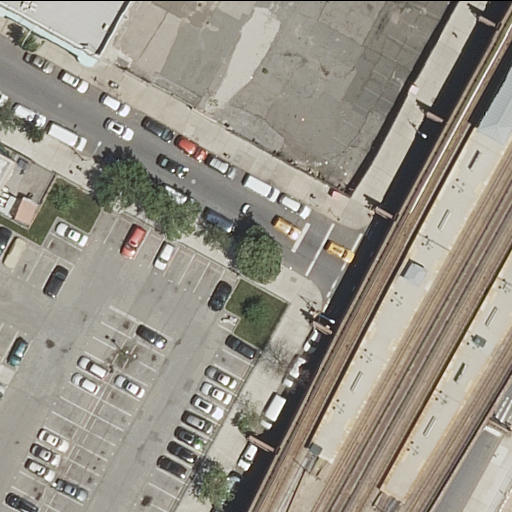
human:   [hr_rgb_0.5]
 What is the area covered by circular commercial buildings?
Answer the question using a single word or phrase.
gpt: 0m2

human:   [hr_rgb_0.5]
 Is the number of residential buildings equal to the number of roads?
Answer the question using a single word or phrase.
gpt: no

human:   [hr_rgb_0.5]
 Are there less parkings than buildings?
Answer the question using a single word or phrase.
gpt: no

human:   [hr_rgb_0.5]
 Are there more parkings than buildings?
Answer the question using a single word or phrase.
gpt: no

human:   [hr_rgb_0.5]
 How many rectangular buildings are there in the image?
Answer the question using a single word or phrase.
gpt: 2

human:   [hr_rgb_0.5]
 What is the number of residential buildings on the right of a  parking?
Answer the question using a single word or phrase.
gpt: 2

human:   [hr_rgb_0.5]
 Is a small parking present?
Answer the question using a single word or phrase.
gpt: no

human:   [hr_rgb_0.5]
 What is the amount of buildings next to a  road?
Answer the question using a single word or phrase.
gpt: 2

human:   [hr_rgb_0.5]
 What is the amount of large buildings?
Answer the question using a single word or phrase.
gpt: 0

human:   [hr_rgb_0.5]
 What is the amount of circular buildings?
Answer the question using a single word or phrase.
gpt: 0

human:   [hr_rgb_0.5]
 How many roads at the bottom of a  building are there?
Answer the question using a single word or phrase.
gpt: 5

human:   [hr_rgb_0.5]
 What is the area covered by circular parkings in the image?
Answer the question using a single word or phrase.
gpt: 0m2

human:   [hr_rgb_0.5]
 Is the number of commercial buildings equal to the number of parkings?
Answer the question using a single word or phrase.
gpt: no

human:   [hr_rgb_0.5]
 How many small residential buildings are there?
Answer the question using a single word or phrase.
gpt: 1

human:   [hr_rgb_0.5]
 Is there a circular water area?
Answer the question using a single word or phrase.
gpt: no

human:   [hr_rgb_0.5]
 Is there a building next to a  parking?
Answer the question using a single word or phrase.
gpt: yes

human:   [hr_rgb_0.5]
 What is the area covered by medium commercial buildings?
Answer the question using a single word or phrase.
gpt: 0m2

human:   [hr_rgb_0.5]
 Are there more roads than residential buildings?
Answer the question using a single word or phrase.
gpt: yes

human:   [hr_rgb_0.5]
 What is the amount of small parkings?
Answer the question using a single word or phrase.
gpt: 0

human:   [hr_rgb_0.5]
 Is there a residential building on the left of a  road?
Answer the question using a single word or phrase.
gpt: yes

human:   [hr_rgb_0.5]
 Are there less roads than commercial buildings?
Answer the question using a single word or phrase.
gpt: no

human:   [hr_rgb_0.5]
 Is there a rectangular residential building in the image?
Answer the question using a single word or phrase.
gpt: yes

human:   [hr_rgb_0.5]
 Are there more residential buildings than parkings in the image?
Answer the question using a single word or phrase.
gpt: no

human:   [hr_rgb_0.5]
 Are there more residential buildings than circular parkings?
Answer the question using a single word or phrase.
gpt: yes

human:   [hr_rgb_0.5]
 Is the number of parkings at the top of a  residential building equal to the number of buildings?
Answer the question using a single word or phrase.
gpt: no

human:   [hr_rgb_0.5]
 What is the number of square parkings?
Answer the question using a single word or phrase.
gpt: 0

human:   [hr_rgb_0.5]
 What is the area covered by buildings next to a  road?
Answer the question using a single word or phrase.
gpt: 168m2

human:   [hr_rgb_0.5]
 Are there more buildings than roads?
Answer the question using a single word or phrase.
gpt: no

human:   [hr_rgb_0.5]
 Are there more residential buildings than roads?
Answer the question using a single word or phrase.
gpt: no

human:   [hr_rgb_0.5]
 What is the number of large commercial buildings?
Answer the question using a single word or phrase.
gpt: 0

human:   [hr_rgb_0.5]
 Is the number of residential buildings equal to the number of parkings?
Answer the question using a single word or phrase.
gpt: yes

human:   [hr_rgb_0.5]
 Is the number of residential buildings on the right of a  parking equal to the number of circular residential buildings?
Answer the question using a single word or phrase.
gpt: no

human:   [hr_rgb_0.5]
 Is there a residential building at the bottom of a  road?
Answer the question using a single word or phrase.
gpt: no

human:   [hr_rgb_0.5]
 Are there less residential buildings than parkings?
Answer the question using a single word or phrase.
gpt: no

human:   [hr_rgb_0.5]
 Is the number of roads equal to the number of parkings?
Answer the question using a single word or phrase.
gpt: no

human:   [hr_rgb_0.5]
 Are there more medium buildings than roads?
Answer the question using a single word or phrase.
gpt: no